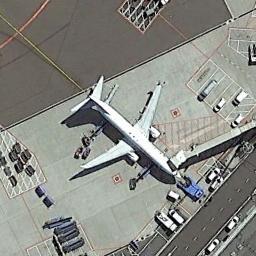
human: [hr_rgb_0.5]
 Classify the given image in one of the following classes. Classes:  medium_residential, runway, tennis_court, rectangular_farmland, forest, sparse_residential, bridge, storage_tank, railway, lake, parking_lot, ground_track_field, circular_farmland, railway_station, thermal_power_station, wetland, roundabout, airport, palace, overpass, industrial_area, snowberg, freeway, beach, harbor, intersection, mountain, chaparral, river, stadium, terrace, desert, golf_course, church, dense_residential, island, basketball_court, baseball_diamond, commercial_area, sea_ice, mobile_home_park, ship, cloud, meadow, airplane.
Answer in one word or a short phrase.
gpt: airplane